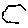
Label: hexagon